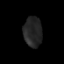
Tissue: prostate
Cell type: T cells
Senescence score: 0.2714
Nuclear area (px): 542
Mean DAPI intensity: 36.923